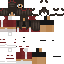
A female human skin with medium skin, wearing brown long hair dressed in a red hoodie and brown skirt, featuring a closed mouth.